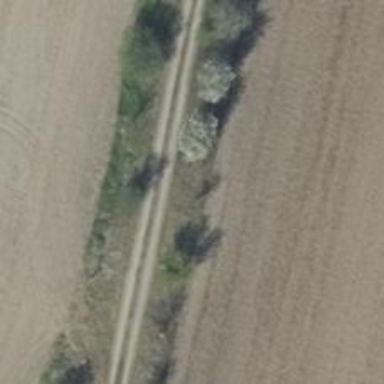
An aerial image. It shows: Row of deciduous broadleaved trees.